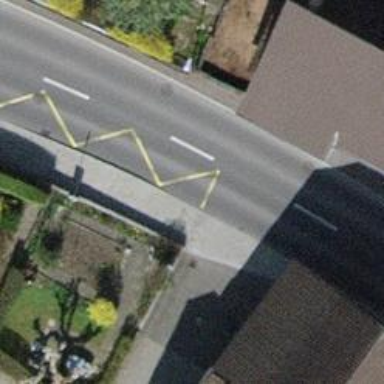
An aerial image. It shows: Bus stop equipped with public transport stop position.